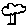
Label: tree